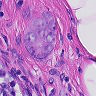
Metastatic tissue present: yes